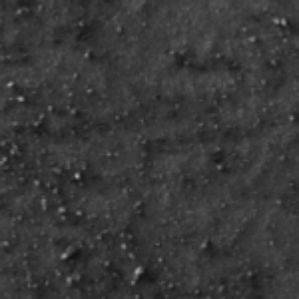
Label: frost